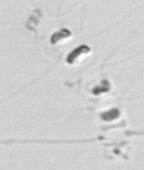
Label: Chaetoceros_socialis